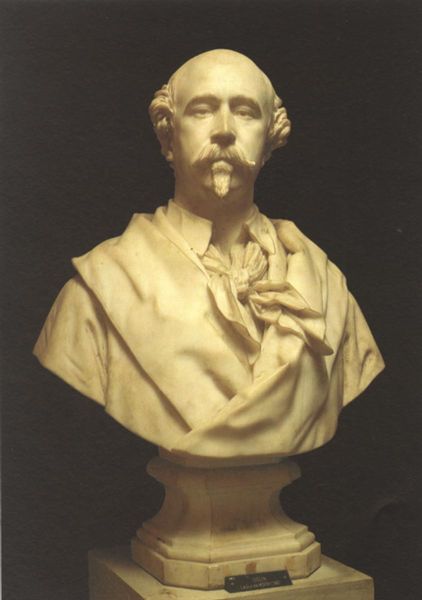
Titel: Der Herzog von Morny
Künstler: Henri-Frédéric Iselin
Schlagwörter: kopf, mann, umhang, gelb, brust, marmor, mund, nase, ohr, tuch, bart, schnurrbart, augen, falten, gesicht, kragen, mensch, sockel, hals, porträt, gewand, haare, mantel, brustbild, ohren, skulptur, statue, krawatte, büste, glatze, halstuch, metall, schnauzbart, ziegenbart, foto, fotografie, schild, kravatte, standbild, statur, zeigenbart, bärtchen, namensschild, bernini, metallschild